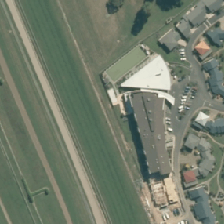
Land cover: urban_build_up